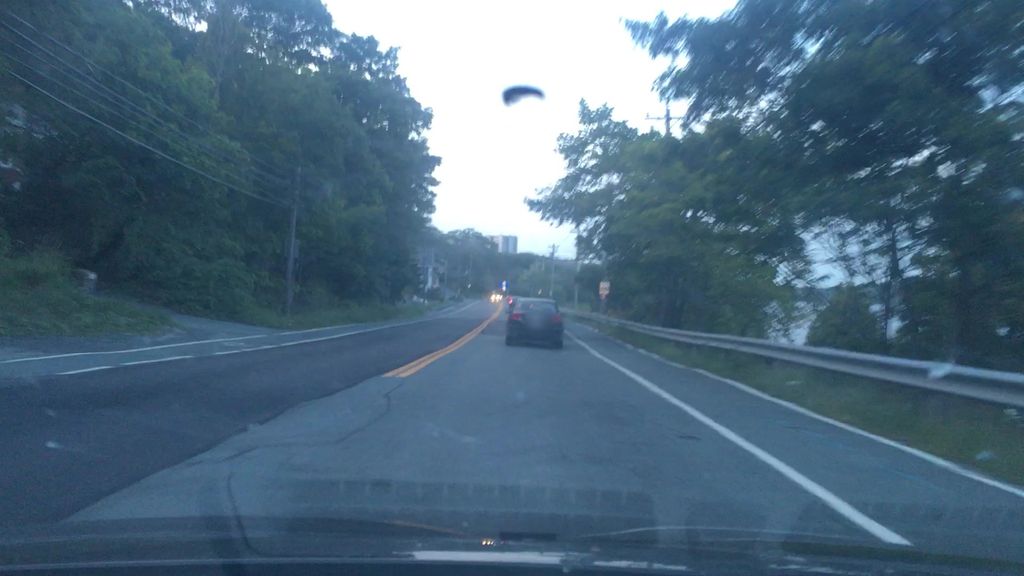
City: halifax